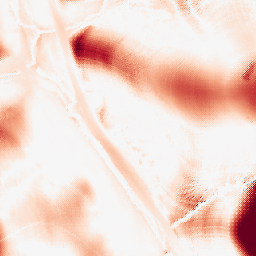
Category: morphological
Decomposition family: morphological
Decomposition parameters: operation: opening
size: 50
Upsampling method: regularized
Upsampling parameters: scale: 4
lambda_reg: 0.1
Upsampling scale: 4